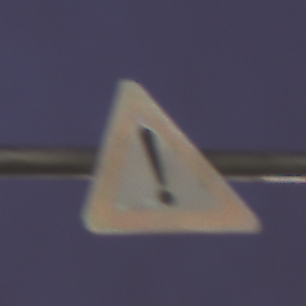
Verkehrszeichen: Gefahrenstelle
Umgebung: Outdoor, Urban
Tageszeit: SunriseSunset
Wetter: PartlyCloudy
Licht: Artificial
Jahreszeit: NotSpecified
Kontrast: HighContrast